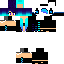
A female human skin with dark skin, wearing blue long hair dressed in a blue hoodie and black pants, featuring a closed mouth.